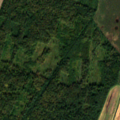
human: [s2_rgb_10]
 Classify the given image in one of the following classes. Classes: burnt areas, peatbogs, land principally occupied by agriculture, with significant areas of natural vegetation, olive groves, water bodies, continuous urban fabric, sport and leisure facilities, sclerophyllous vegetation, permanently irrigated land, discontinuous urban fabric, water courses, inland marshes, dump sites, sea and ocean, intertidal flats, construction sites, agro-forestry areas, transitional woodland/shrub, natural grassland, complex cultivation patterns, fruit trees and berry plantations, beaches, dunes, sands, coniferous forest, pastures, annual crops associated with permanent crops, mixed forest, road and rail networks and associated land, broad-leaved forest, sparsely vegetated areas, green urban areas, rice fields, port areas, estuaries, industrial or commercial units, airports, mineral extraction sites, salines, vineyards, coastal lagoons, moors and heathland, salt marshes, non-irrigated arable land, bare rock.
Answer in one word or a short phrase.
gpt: non-irrigated arable land, broad-leaved forest, transitional woodland/shrub